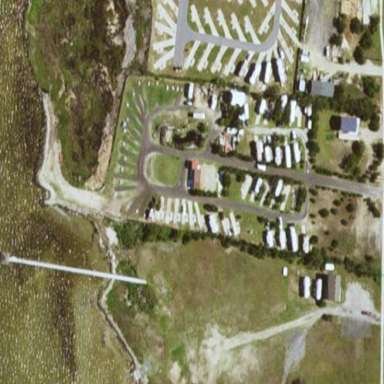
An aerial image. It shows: Campsite designated for tourism.